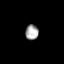
Tissue: lung
Cell type: Pericytes
Senescence score: 0.5864
Nuclear area (px): 193
Mean DAPI intensity: 165.699